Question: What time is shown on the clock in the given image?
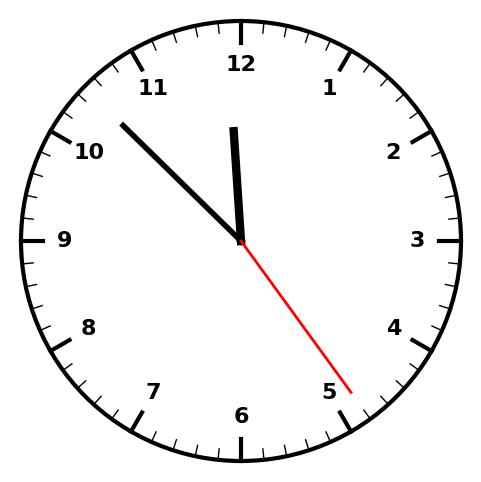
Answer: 11:52:24